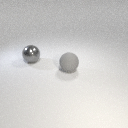
large gray rubber sphere in front of large gray metal sphere